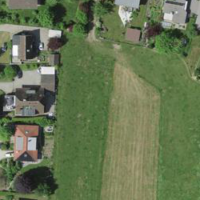
EUNIS habitat code: 55
Species observed at this site:
Euplagia quadripunctaria